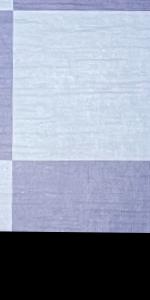
Label: Empty